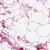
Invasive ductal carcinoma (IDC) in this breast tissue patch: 0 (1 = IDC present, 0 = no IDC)